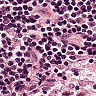
Metastatic tissue present: no